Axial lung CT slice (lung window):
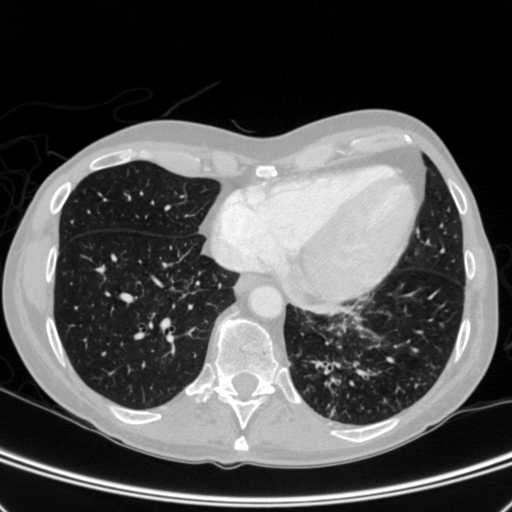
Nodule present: no